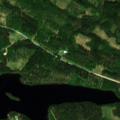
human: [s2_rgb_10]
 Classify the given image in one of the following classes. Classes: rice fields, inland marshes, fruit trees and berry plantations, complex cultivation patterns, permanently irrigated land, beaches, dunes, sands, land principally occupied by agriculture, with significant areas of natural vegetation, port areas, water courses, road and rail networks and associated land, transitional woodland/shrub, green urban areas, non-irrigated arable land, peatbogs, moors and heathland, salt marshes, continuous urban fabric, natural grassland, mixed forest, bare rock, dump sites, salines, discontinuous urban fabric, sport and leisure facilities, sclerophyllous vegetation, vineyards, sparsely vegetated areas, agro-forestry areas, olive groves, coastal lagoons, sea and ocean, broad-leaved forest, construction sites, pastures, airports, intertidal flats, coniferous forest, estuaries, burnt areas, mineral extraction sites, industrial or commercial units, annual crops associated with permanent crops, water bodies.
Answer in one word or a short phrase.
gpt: coniferous forest, mixed forest, transitional woodland/shrub, water bodies